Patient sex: M
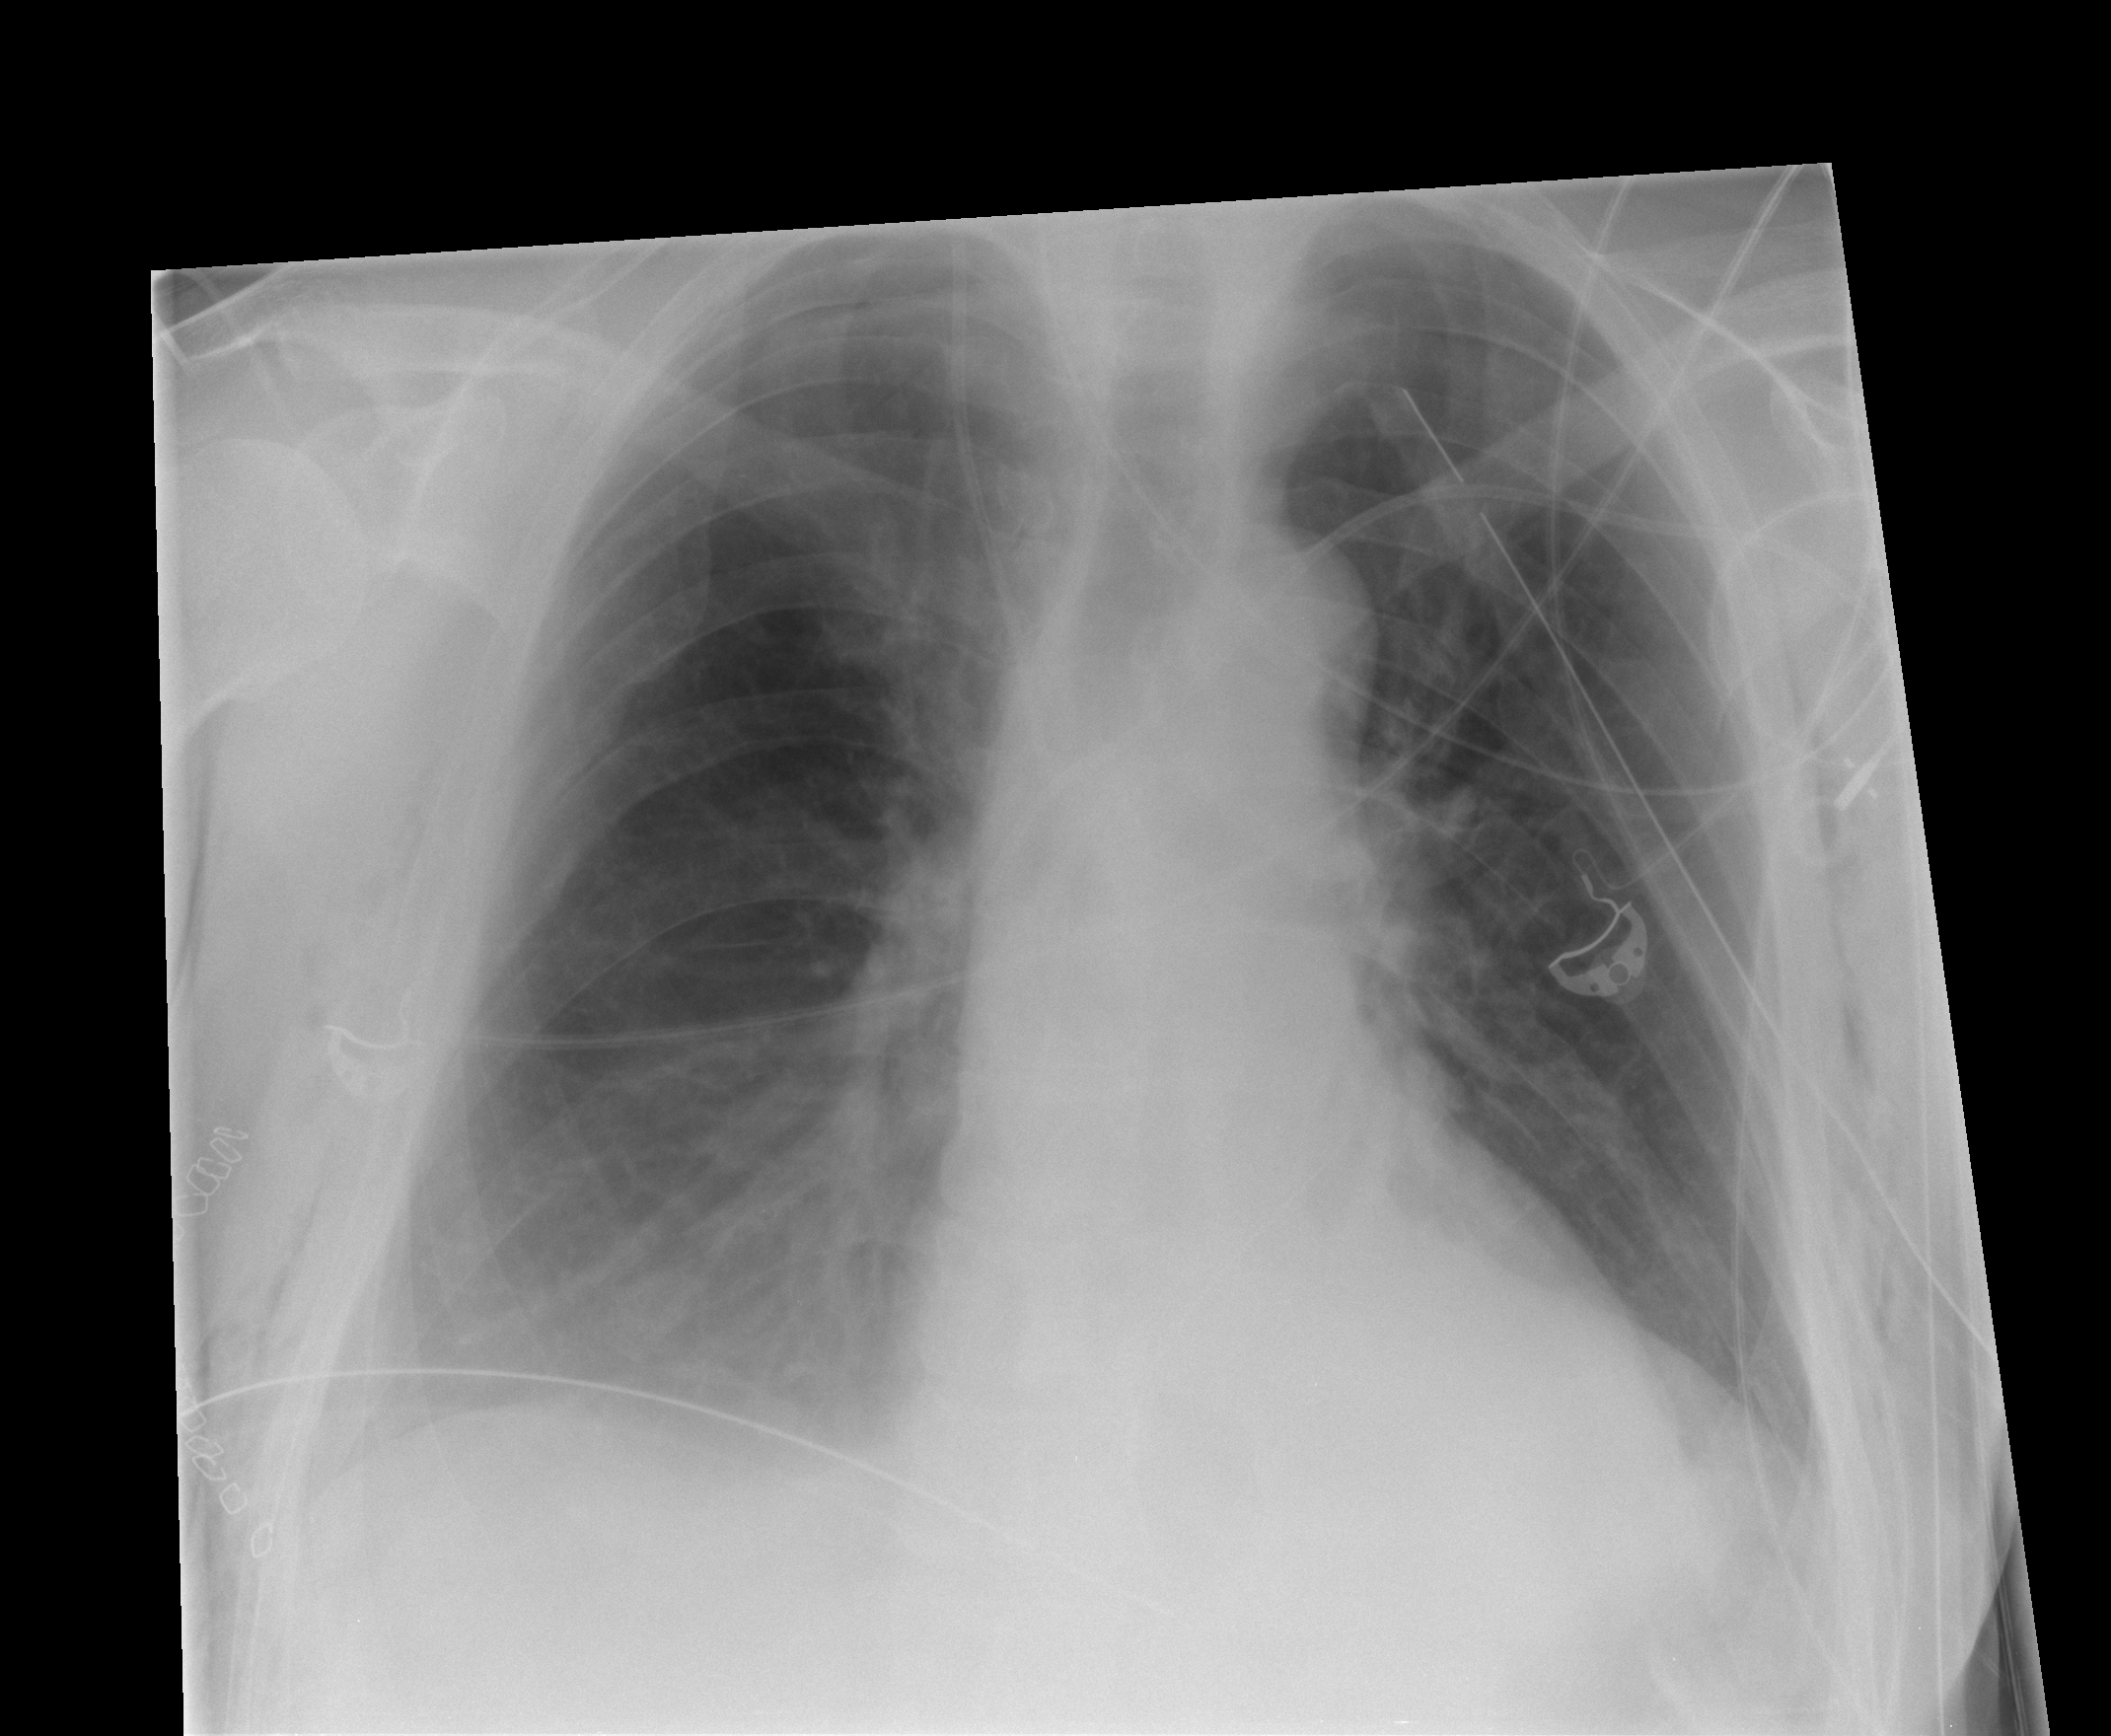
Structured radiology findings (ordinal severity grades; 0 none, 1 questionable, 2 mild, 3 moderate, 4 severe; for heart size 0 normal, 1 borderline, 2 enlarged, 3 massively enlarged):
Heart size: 0
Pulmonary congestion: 0
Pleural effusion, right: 2
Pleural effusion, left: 0
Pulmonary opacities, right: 0
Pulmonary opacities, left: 0
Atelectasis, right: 0
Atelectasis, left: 0